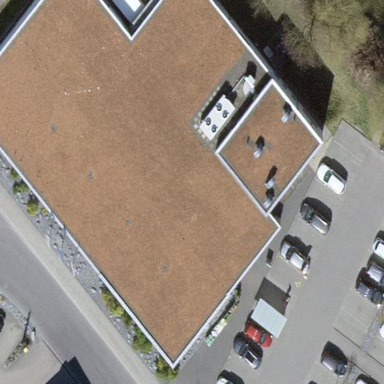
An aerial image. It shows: Supermarket building.